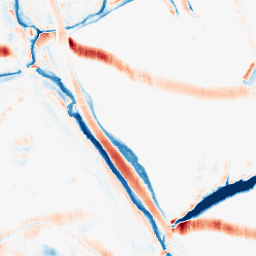
Category: morphological
Decomposition family: morphological_rect
Decomposition parameters: operation: average
width: 10
height: 20
Upsampling method: sinc_hamming
Upsampling parameters: scale: 2
kernel_size: 16
Upsampling scale: 2